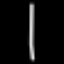
Label: line